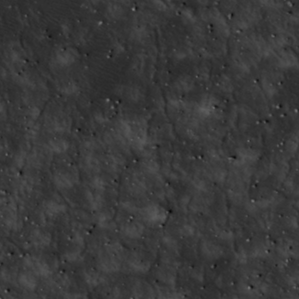
Label: non_frost